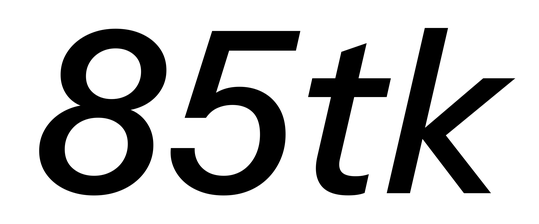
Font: InstrumentSans-Italic_Medium_Italic